Question: I'm trying to store two types of product identifications together, one for each product color for each product.
I want to do this without creating another table, just by storing a set of id pairs. My form looks like this:

How can i submit and store this data in a consistent way? Is Hstore a good alternative for this?
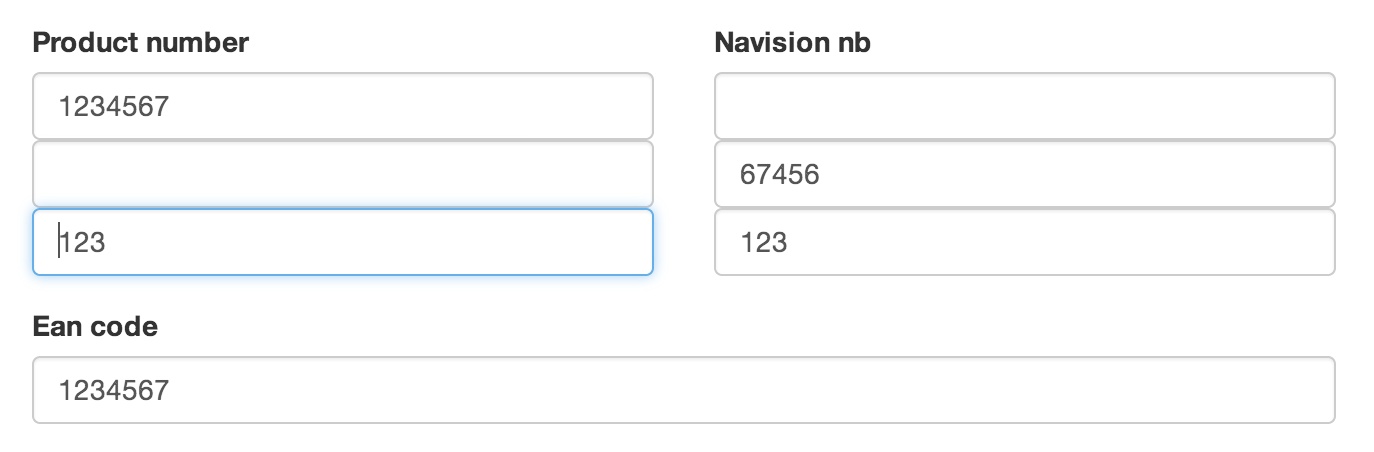
Answer: Why don't you want to create another table? Your data model seems to necessitate it. I would recommend avoiding database-specific solutions when a Rails-based one (adding another model) would be more universal and is trivially supported.